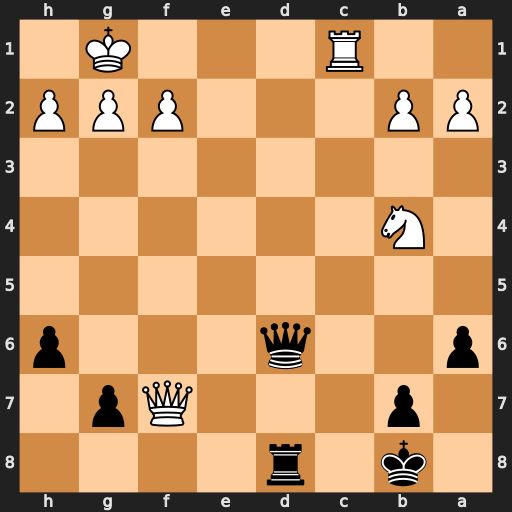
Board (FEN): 1k1r4/1p3Qp1/p2q3p/8/1N6/8/PP3PPP/2R3K1
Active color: b
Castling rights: -
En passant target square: -
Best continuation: Qd1+ Rxd1 Rxd1#